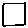
Label: square